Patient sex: M
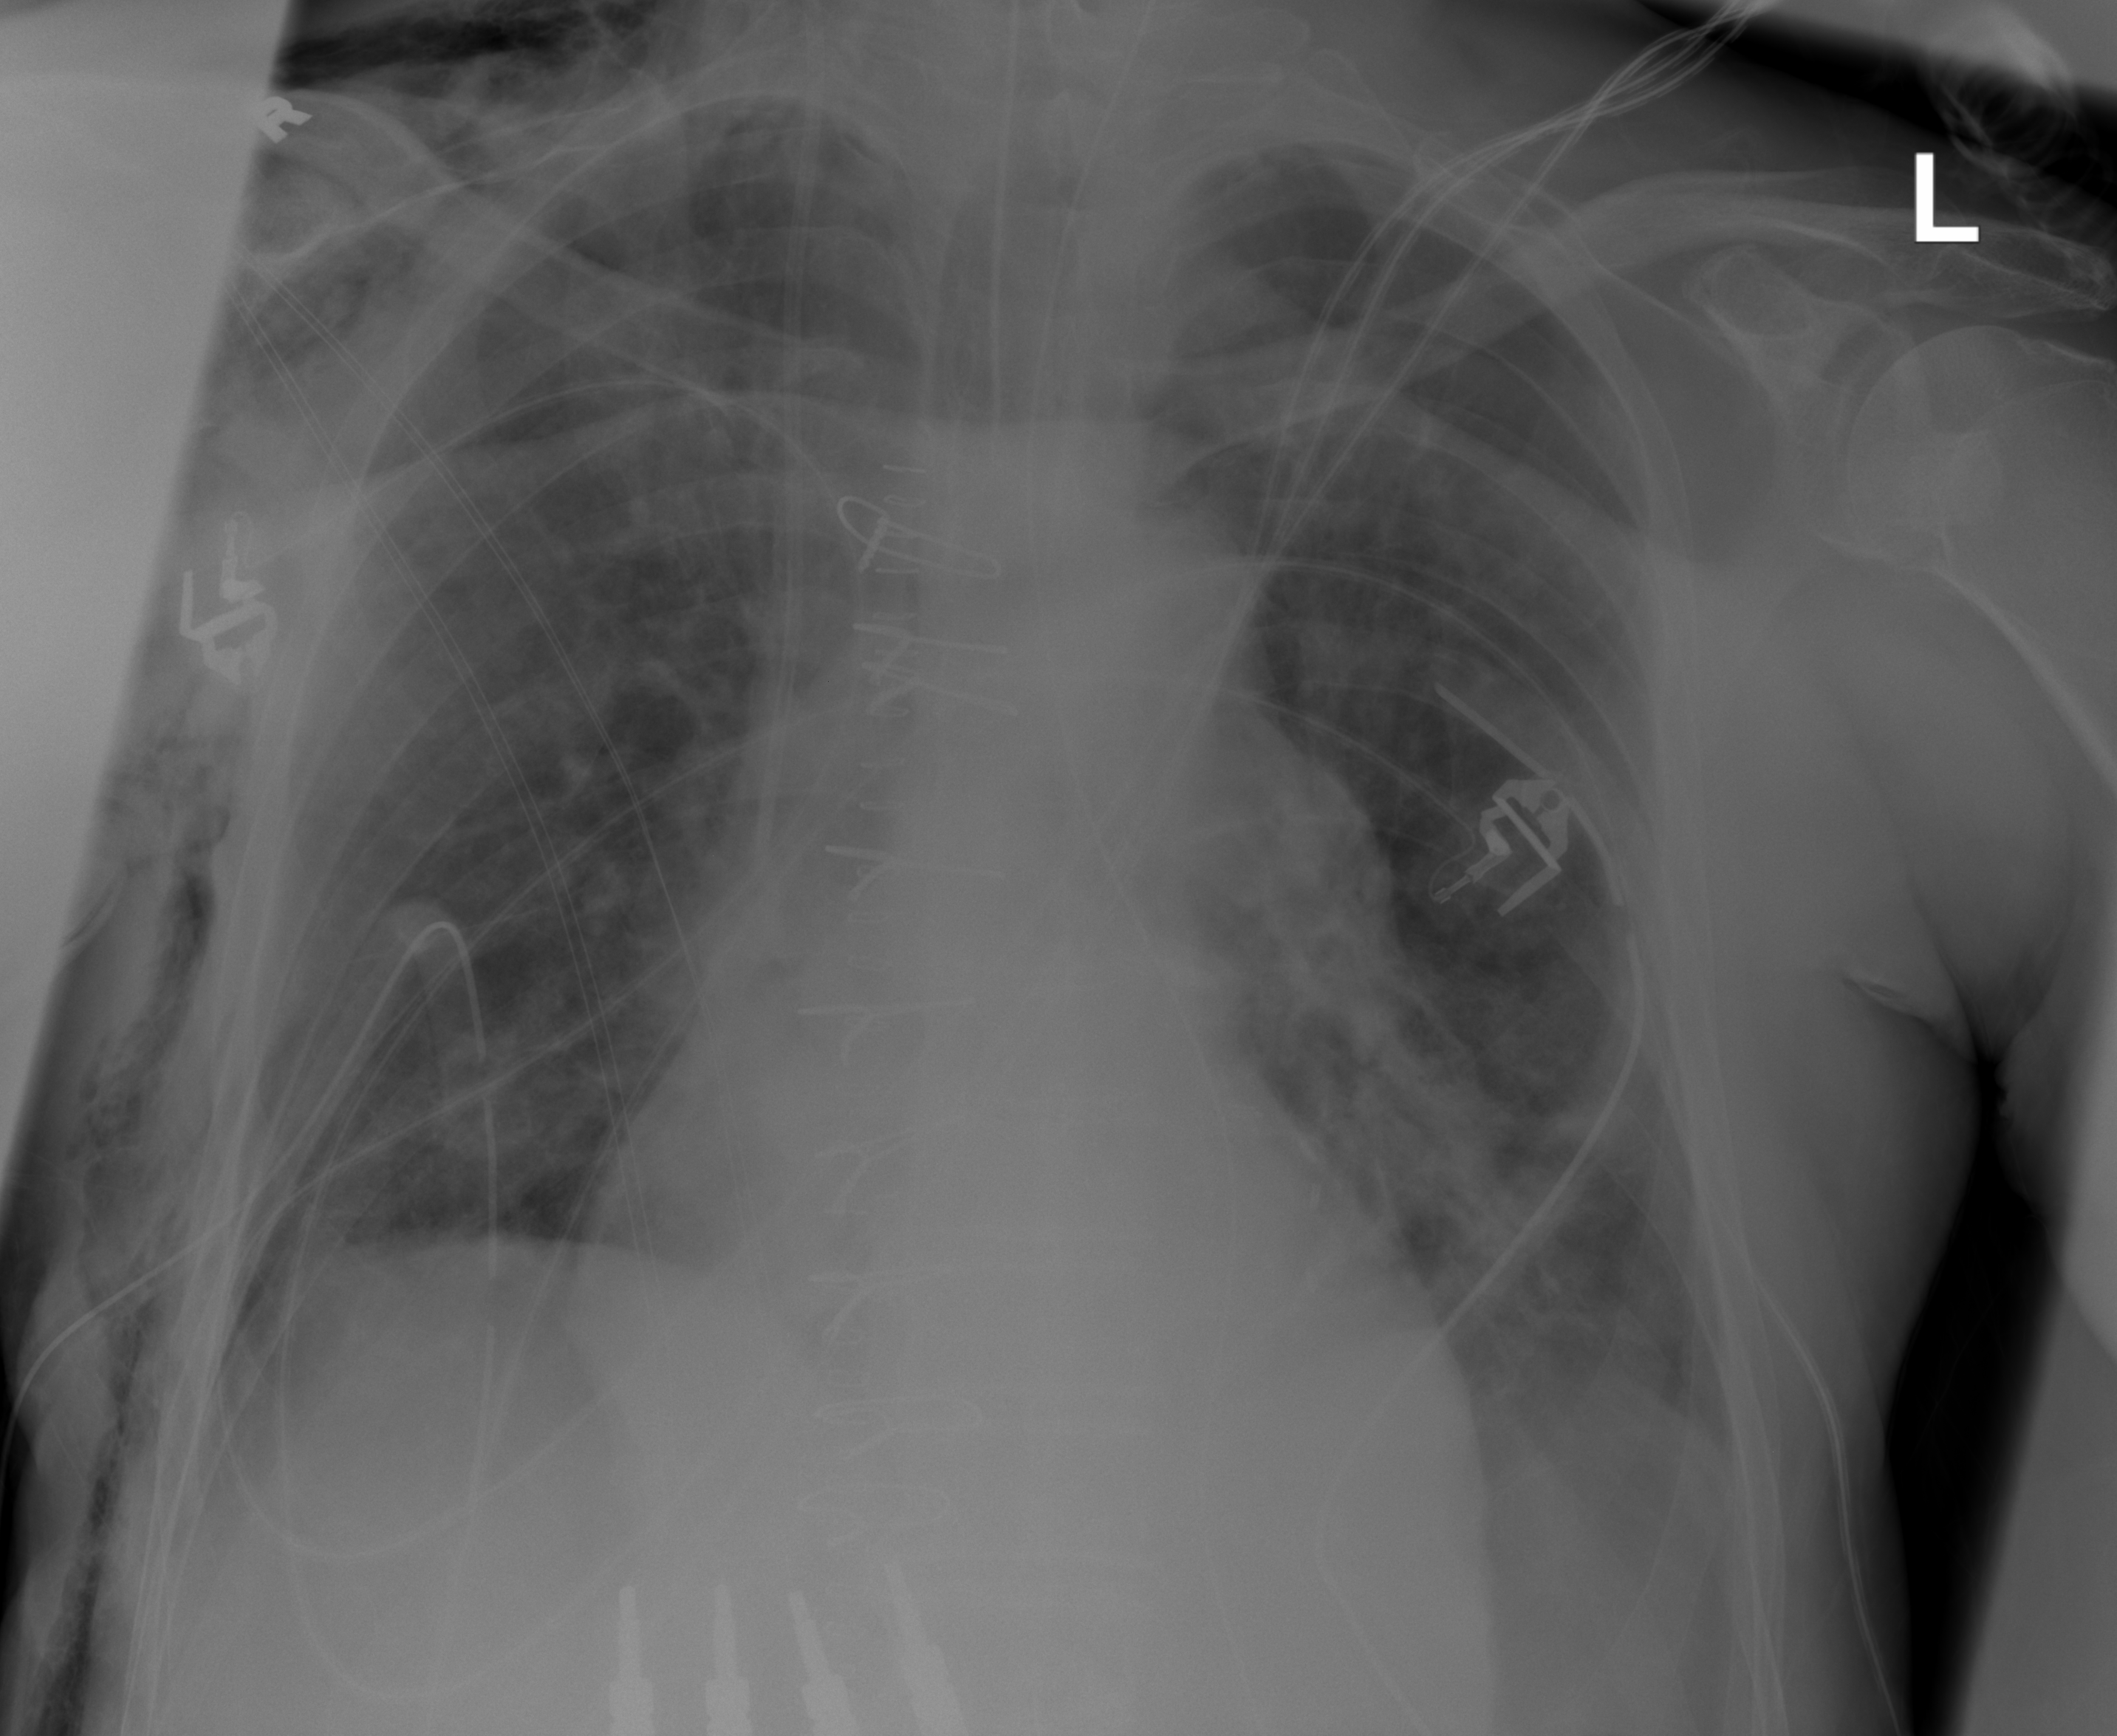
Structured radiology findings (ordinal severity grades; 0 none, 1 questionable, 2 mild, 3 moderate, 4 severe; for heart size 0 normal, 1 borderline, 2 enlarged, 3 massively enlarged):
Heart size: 2
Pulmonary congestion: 2
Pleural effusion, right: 0
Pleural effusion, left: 2
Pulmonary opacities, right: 2
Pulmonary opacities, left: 2
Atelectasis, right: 0
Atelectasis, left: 2